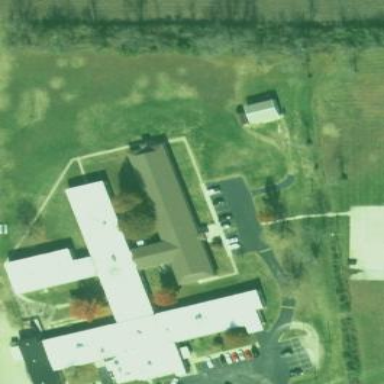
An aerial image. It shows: Nursing home building.